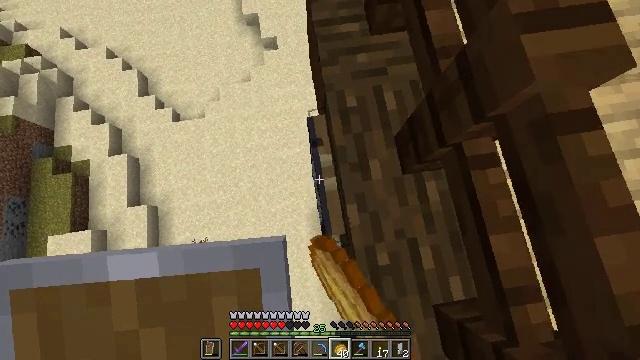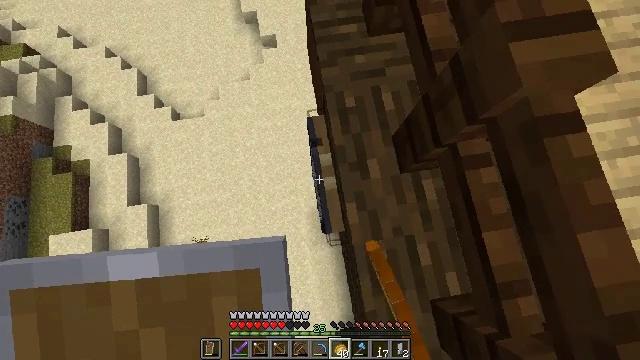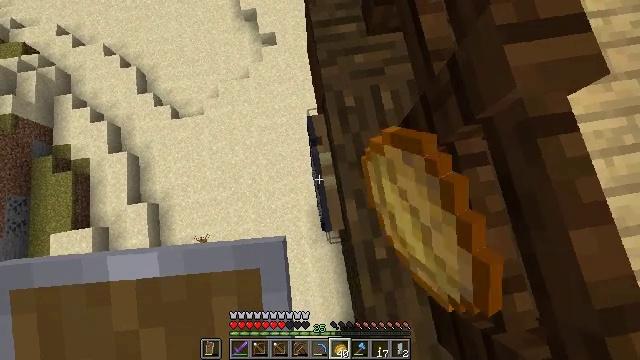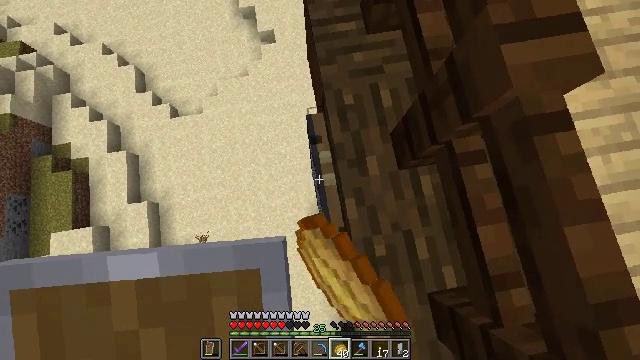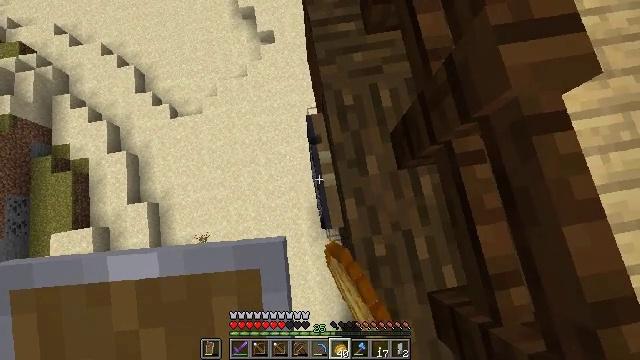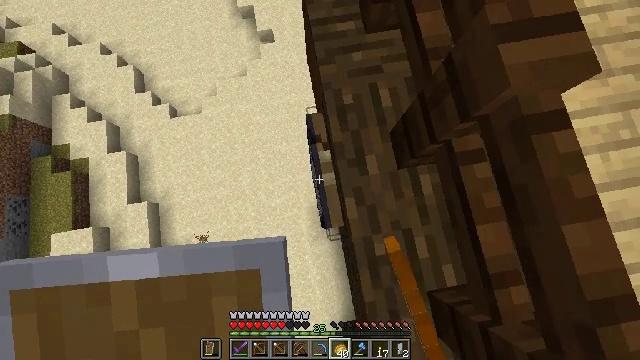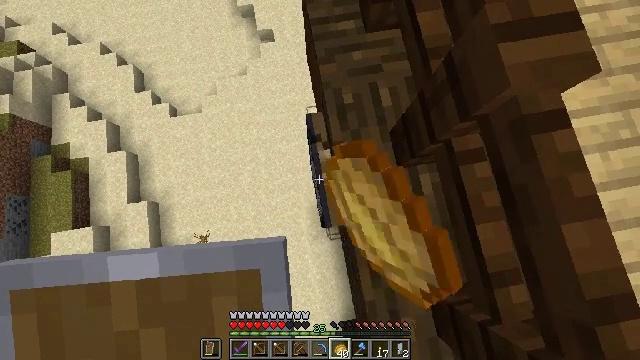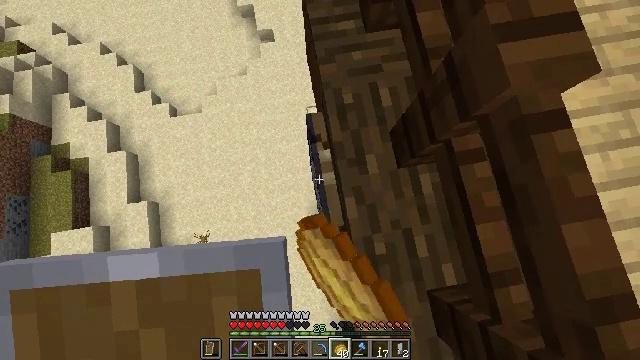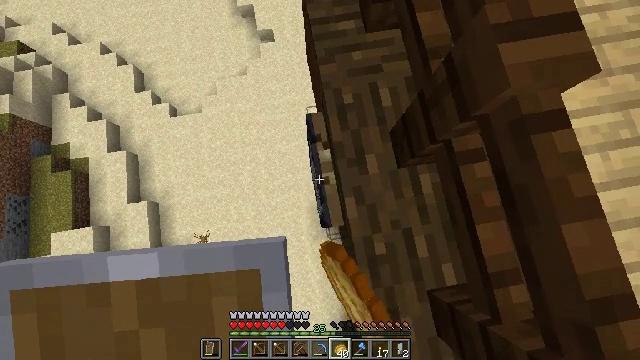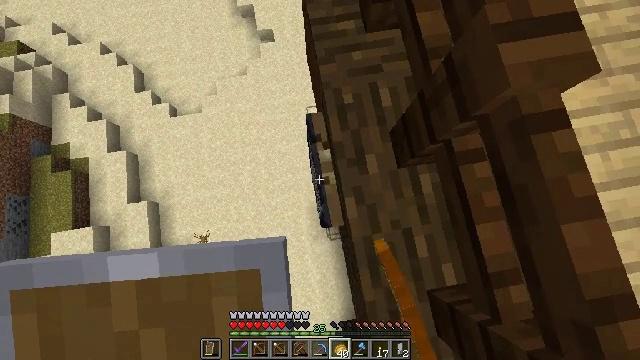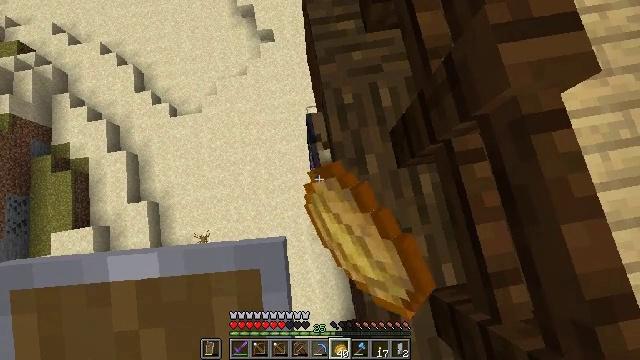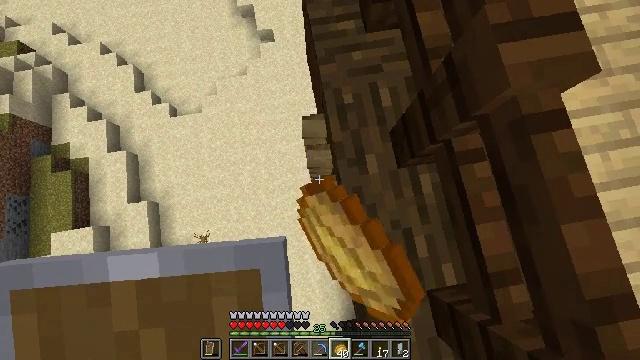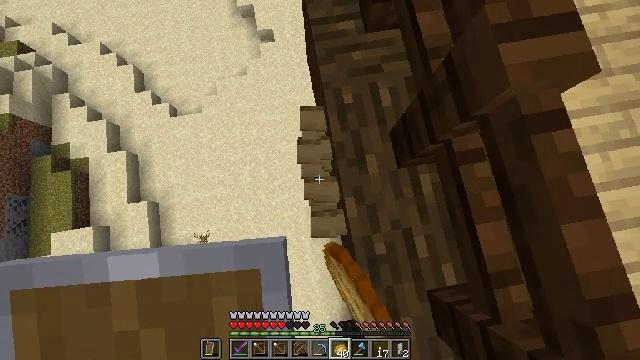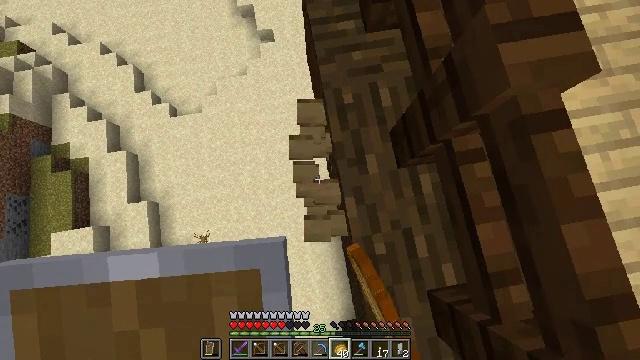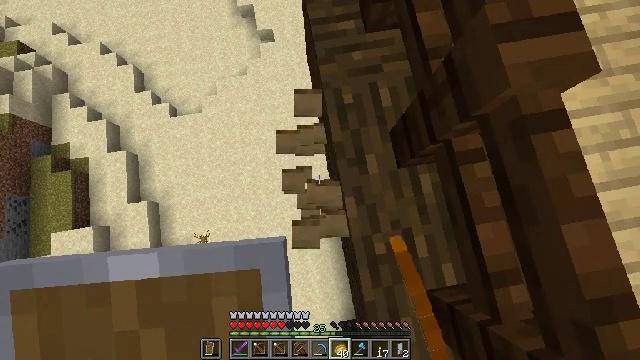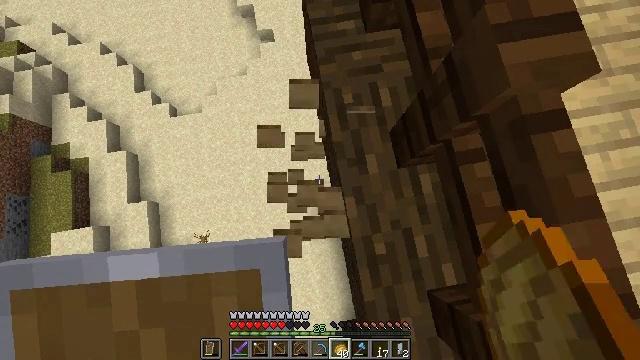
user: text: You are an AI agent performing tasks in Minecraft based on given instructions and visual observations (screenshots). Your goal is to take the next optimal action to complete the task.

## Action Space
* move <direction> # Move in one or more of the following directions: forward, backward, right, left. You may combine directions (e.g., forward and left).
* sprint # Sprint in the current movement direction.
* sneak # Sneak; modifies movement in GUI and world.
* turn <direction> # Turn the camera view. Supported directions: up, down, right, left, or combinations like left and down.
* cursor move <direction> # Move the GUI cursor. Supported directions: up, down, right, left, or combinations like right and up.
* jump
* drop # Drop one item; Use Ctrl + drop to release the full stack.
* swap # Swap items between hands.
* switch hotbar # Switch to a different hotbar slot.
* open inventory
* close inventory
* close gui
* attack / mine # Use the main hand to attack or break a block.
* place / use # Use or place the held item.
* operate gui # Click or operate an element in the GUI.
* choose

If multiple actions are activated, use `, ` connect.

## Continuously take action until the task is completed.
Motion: motion action
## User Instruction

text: Remove the white wall banner from its place.
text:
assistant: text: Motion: attack / mine
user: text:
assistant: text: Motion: attack / mine
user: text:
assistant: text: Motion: attack / mine
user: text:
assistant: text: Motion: attack / mine
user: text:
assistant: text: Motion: attack / mine
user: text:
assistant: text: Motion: attack / mine
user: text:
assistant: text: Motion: attack / mine
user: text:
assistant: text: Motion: attack / mine
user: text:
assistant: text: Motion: attack / mine
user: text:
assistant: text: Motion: attack / mine
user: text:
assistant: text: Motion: attack / mine
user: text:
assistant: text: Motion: attack / mine
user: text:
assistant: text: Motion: attack / mine
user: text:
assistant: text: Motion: attack / mine
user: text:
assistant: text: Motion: attack / mine
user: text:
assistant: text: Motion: attack / mine
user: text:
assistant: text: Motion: attack / mine
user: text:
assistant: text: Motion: attack / mine
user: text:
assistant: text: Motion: attack / mine
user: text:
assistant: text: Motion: attack / mine
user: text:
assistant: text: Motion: no_op
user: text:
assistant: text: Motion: no_op
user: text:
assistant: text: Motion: no_op
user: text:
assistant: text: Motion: no_op
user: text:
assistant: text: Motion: no_op
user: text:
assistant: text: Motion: no_op
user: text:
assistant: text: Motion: no_op
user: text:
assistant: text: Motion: no_op
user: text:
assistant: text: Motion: no_op
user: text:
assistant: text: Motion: no_op